六年级 · 度量几何学
 如图，平行四边形被分成甲、乙、丙三个三角形，甲的面积比乙多 $18 \mathrm{~cm}^{2}$ ，乙与丙的面积比是 $2: 3$ ，这个平行四边形的面积是 $\qquad$ ) $\mathrm{cm}^{2}$ 。

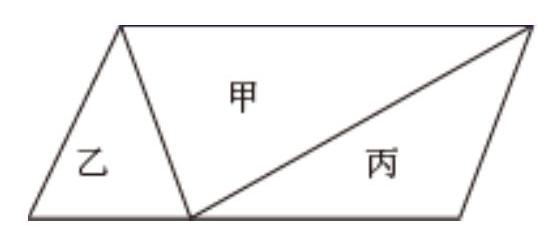
答案: 60